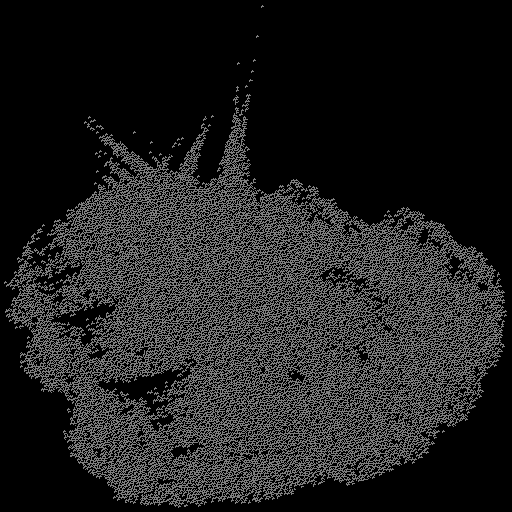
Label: broccoli